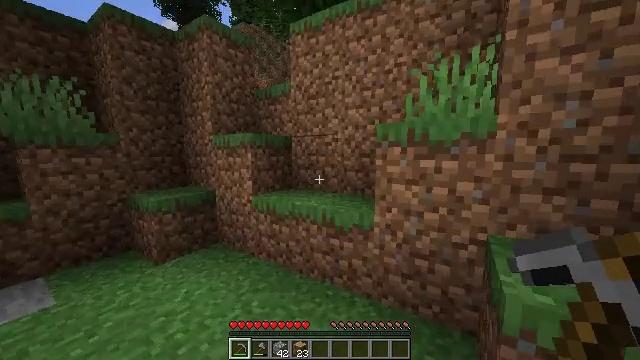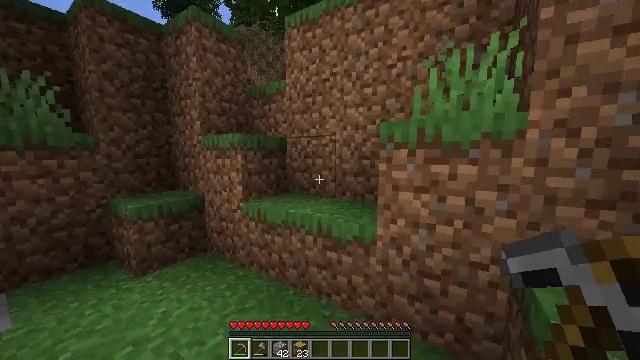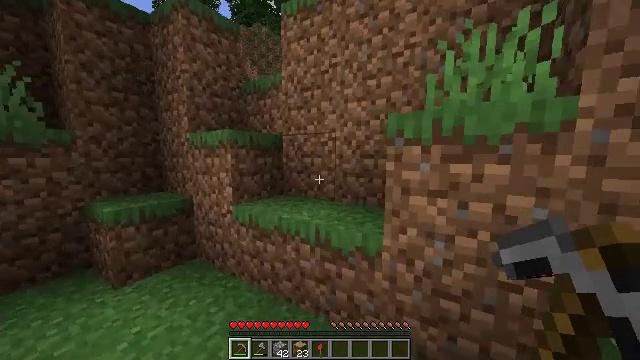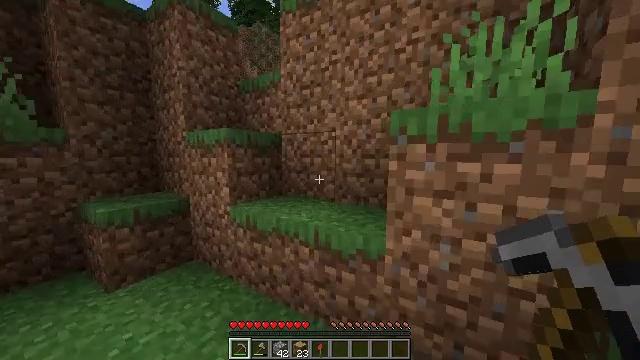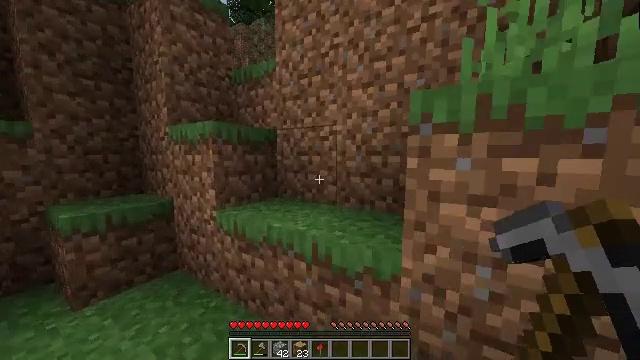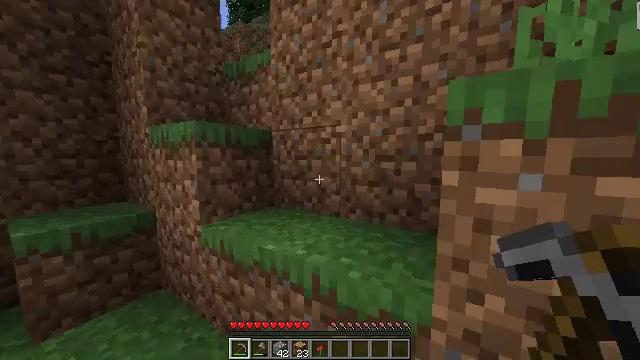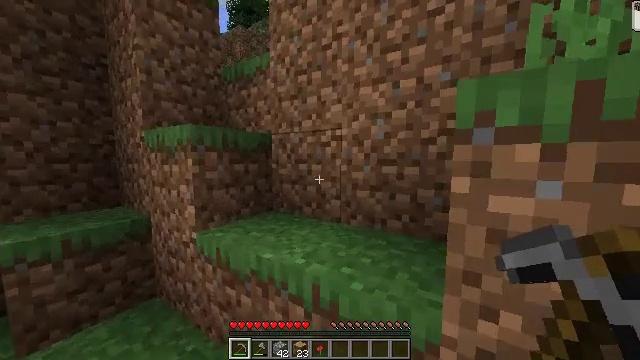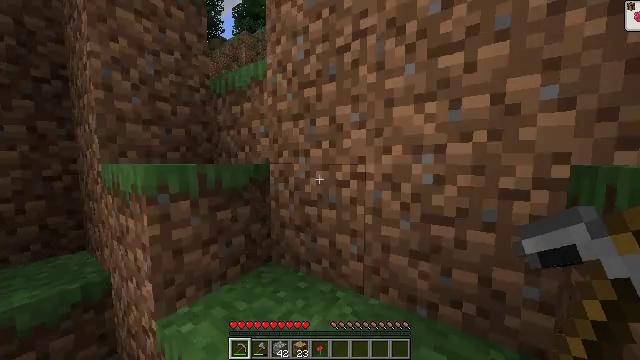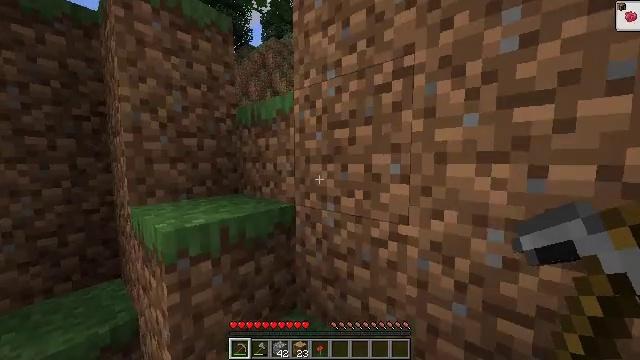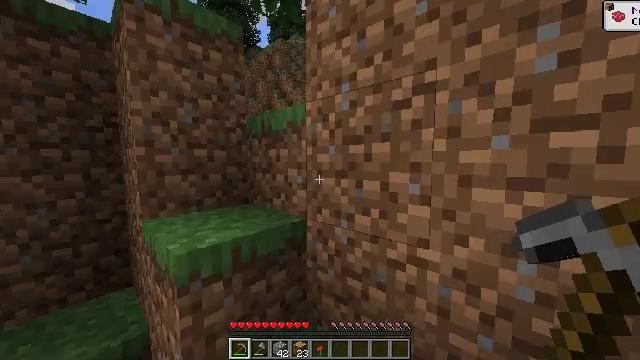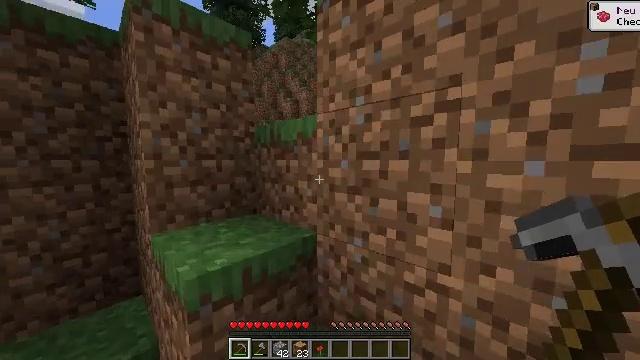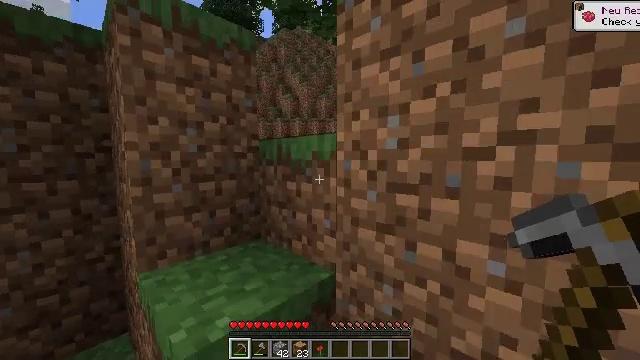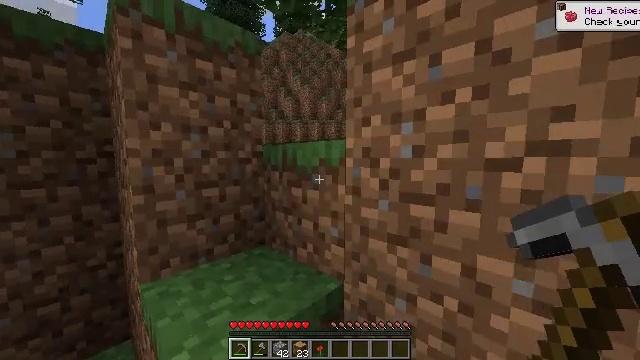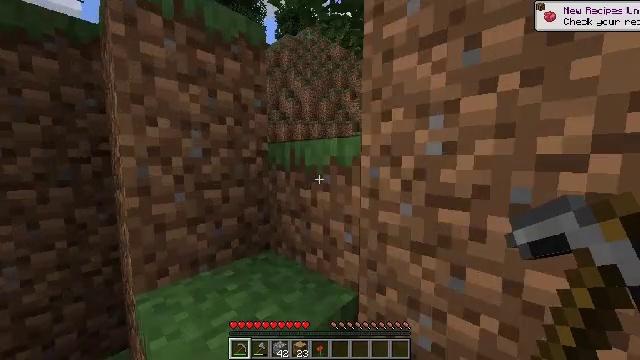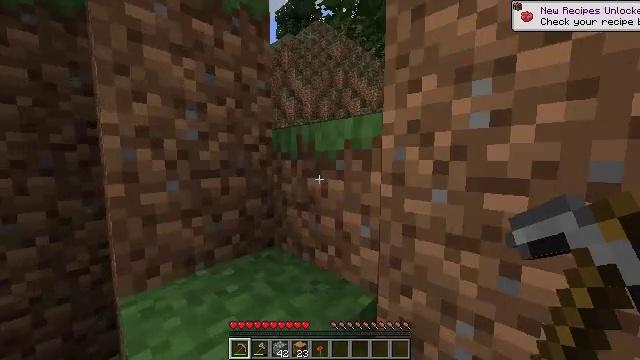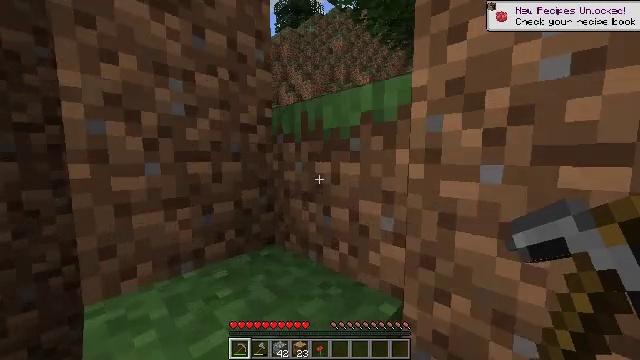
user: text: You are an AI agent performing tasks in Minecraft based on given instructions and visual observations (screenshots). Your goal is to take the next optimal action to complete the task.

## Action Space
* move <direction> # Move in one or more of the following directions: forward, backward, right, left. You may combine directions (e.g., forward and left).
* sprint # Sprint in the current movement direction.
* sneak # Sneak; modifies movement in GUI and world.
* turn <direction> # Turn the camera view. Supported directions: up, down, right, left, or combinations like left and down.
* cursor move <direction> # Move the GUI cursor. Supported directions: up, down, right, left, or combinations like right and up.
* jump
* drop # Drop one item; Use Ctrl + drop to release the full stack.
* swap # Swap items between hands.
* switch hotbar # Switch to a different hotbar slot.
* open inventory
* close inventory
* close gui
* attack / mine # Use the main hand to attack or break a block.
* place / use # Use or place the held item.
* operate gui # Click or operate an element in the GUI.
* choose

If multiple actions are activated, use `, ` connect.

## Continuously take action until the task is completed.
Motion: motion action
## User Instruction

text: Gather oak leaves by attacking.
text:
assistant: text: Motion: move forward, sprint
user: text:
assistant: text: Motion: move forward, sprint
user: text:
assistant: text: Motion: move forward, sprint
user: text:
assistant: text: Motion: move forward, sprint
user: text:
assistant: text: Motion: move forward, sprint
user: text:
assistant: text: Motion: move forward, sprint
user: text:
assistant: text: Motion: move forward, sprint, turn left, jump
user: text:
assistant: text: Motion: move forward, sprint, turn left, jump
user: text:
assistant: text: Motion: move forward, sprint, turn left, jump
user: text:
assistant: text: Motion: move forward, sprint, turn left, jump
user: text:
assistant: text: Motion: move forward, sprint
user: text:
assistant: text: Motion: move forward, sprint
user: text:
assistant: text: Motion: move forward, sprint
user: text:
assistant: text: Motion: move forward, sprint
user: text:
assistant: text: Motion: move forward, sprint, jump
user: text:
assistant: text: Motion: move forward, sprint, jump
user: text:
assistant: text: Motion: move forward, sprint, jump
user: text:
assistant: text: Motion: move forward, sprint, jump
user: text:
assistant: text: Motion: move forward, sprint, jump
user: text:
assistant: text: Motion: move forward, sprint
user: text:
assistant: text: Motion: move forward, sprint
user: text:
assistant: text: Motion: move forward, sprint, turn down
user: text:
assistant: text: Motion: move forward, sprint, turn right and down
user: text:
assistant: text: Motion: move forward, sprint, turn right and down
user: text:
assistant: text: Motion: move forward, sprint, turn right and down
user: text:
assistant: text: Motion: move forward, sprint, jump
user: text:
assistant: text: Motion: move forward, sprint, jump
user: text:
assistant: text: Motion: move forward and move left, sprint, turn right and down, jump
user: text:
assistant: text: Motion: move forward and move left, sprint, turn right and down, jump
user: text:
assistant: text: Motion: move forward and move left, sprint, turn right and down